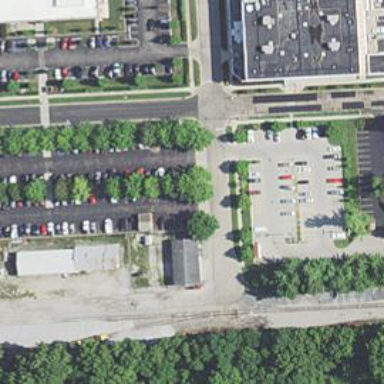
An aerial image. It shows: Parking area.